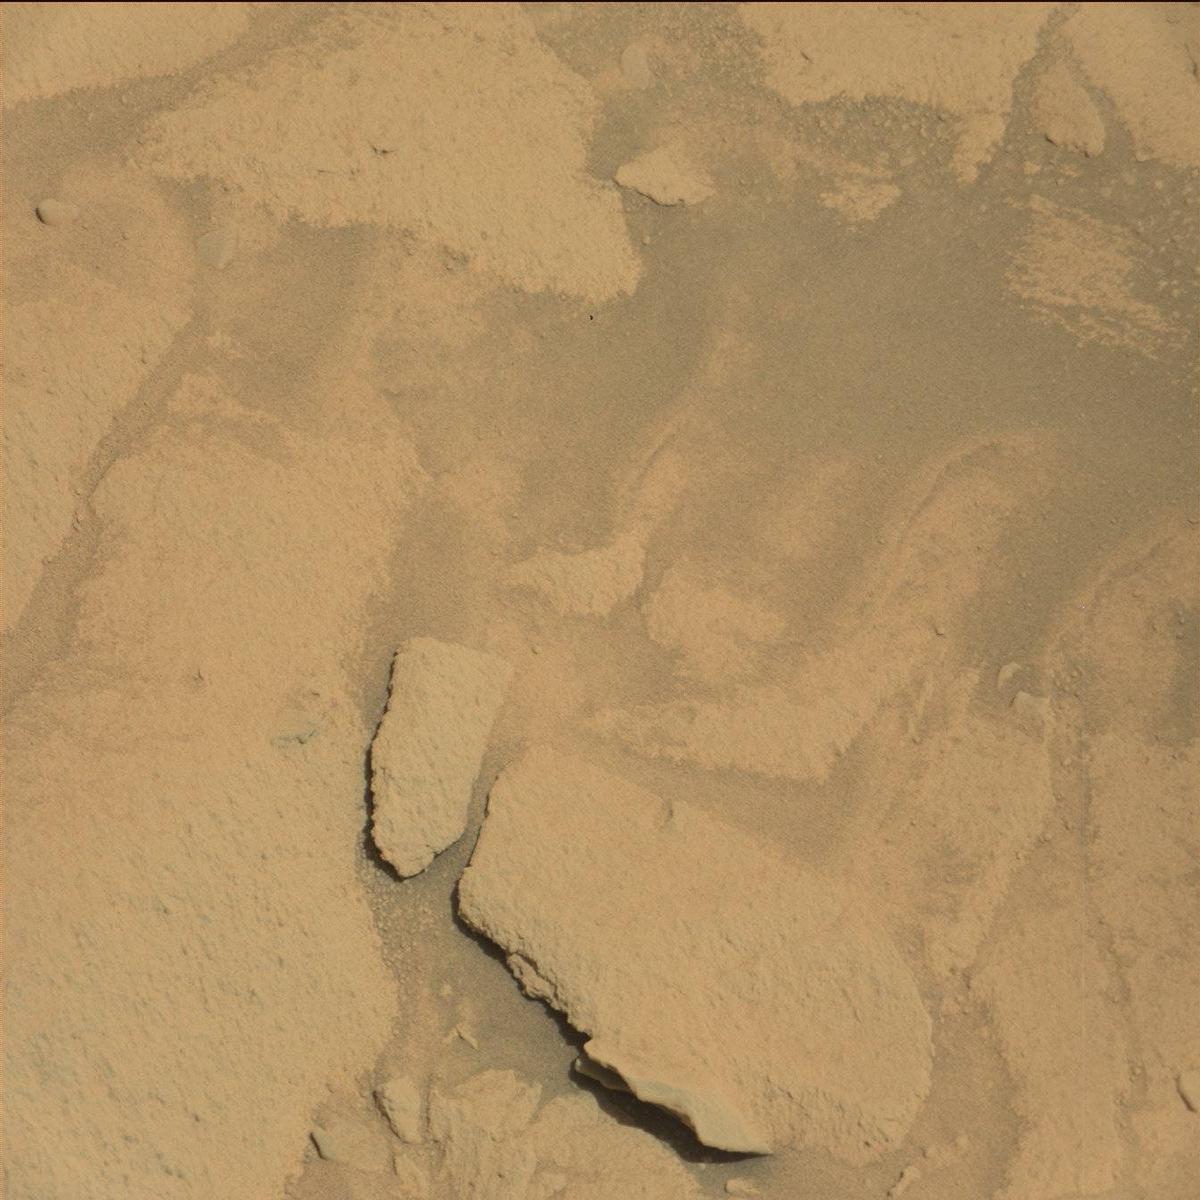
Terrain classes present: Bedrock, Rock, Sand / Soil